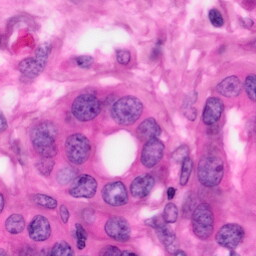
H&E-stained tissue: Pancreatic